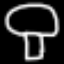
Label: mushroom